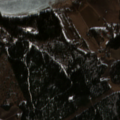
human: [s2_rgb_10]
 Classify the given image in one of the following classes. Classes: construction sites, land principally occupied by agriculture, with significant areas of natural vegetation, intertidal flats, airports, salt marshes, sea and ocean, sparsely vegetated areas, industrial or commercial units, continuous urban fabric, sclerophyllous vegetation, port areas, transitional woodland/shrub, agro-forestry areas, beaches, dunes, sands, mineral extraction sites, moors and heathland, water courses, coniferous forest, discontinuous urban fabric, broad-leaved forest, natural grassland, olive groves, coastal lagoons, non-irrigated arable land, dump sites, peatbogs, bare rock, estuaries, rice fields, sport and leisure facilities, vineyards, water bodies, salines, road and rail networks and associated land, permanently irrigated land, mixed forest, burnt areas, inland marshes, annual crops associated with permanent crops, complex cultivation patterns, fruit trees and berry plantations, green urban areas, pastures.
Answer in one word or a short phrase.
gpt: sport and leisure facilities, land principally occupied by agriculture, with significant areas of natural vegetation, coniferous forest, mixed forest, water bodies